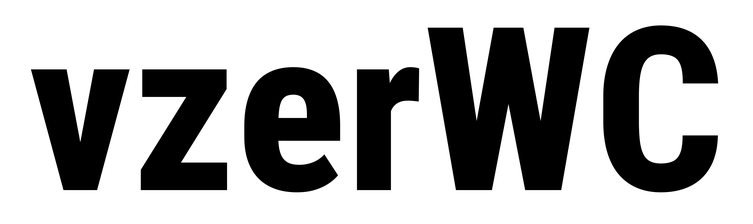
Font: Roboto_Condensed_ExtraBold